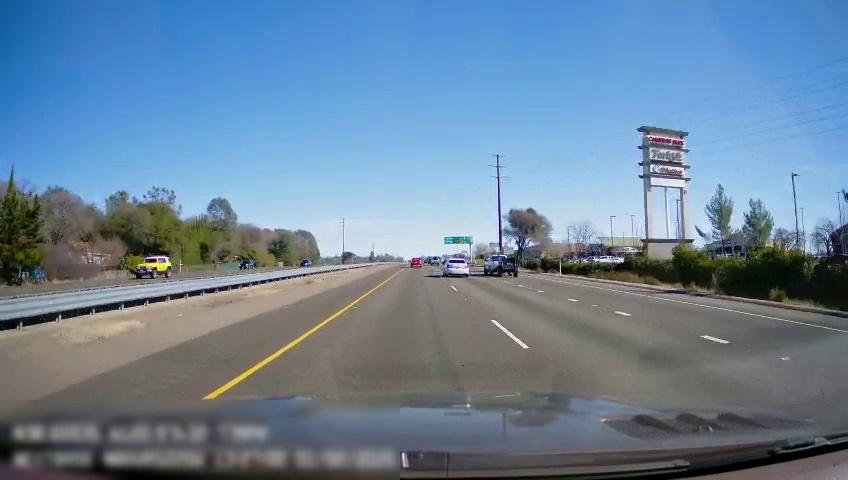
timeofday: Day
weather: Sunny
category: Drivable Space
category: Drivable Space
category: Vehicles | SUV
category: Vehicles | Other LV
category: Vehicles | Truck
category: Vehicles | SUV
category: Vehicles | SUV
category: Vehicles | SUV
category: Vehicles | SUV
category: Vehicles | SUV
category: Lanes | Current Lane
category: Lanes | Current Lane
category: Lanes | Alternate Lane
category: Lanes | Alternate Lane
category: Traffic | Signs